Question: I have a little problem in project with symfony.
I am developing a article website in which normal visitor can see all the article without login and admin can login and add or remove article but admin can remove the comments that are marked as spam in article page after login.The problem is that i have allowed anonymous in article section (main controller) and if i login in admin section still session shows me anonymous user in main controller.? why?
'''
firewalls:
admin_login:
pattern: ^/admin/login$
security: false
main_area:(article area)
pattern: ^/main
anonymous: ~
adminrestricted_area:
pattern: ^/
form_login:
csrf_provider: form.csrf_provider
login_path: _admin_login
check_path: _admin_login_check
logout:
path: _admin_logout
target: _admin_login
'''
only page having '/admin' in url shows me the current logged in user but i want to access that user in '/main' but in session it shows me

Am i missing something?
I want that if login it should show me the logged in user and if i don't this page should normally be accessed without login?
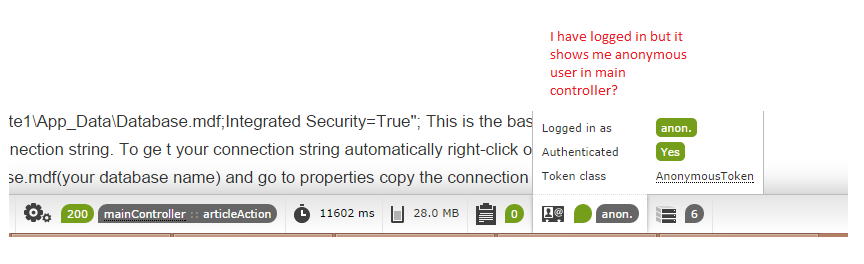
Answer: In Symfony, you may define many area in the 'security.yml' configuration.
But each area is separated. You may be authenticated in one area but not in the other.
In your case, your user is authenticated in the 'admin_login' area, but not in the 'main_area', so Symfony's consider that you are an anonymous user.
If you need that your admin can be connected in the "public area", so you need to define a single area, and use the access_control. Something like this :
'''
firewalls:
main:
pattern: ^/
form_login:
csrf_provider: form.csrf_provider
login_path: _admin_login
check_path: _admin_login_check
logout:
path: _admin_logout
target: _admin_login
anonymous: ~
access_control:
- { path: ^/admin/login$, role: IS_AUTHENTICATED_ANONYMOUSLY }
- { path: ^/admin/, role: ROLE_ADMIN }
- { path: ^/, role: IS_AUTHENTICATED_ANONYMOUSLY }
'''